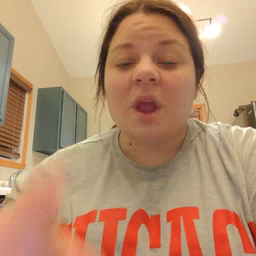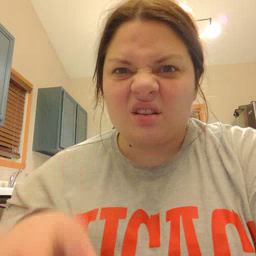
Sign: hate